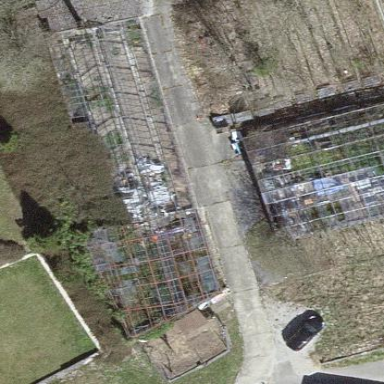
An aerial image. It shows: Greenhouse.